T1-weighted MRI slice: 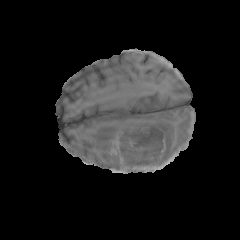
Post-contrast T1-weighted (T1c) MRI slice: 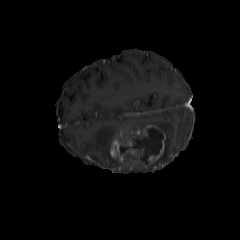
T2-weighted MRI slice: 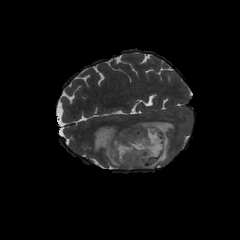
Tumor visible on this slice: yes